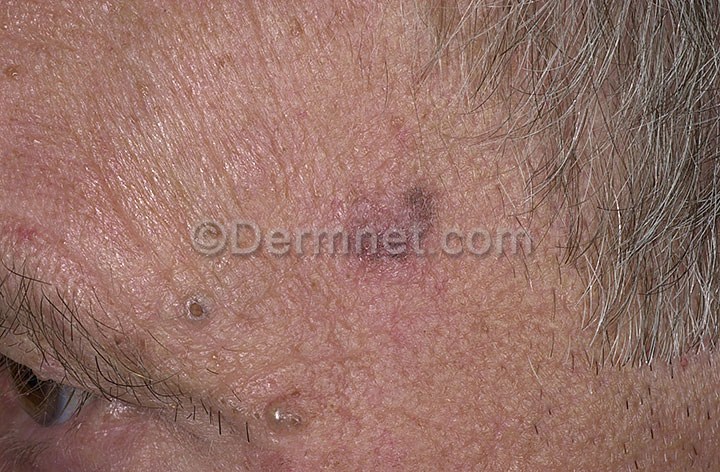
Disease: Actinic Keratosis Basal Cell Carcinoma and other Malignant Lesions